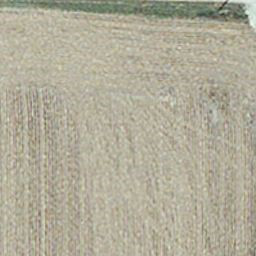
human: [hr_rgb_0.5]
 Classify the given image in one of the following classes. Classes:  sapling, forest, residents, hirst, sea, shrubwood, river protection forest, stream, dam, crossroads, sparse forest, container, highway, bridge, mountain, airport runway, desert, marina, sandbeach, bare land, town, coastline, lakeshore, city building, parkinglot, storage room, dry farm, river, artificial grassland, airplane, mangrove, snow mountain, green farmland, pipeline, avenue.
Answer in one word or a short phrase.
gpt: dry farm